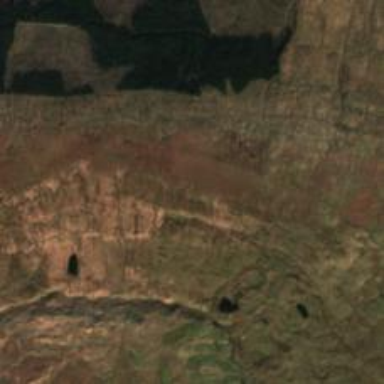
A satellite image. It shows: Natural area of fell.